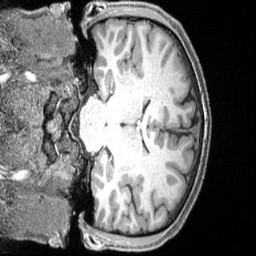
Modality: T1w
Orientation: coronal
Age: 29
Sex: male
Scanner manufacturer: siemens
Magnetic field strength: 3 T
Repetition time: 2.4 s
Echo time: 0.00228 s